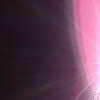
Label: sunburn